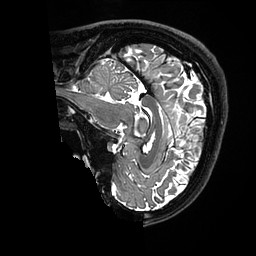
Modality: T2w
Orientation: sagittal
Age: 23
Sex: male
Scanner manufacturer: ge
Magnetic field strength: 3 T
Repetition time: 3.202 s
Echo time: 0.05923 s